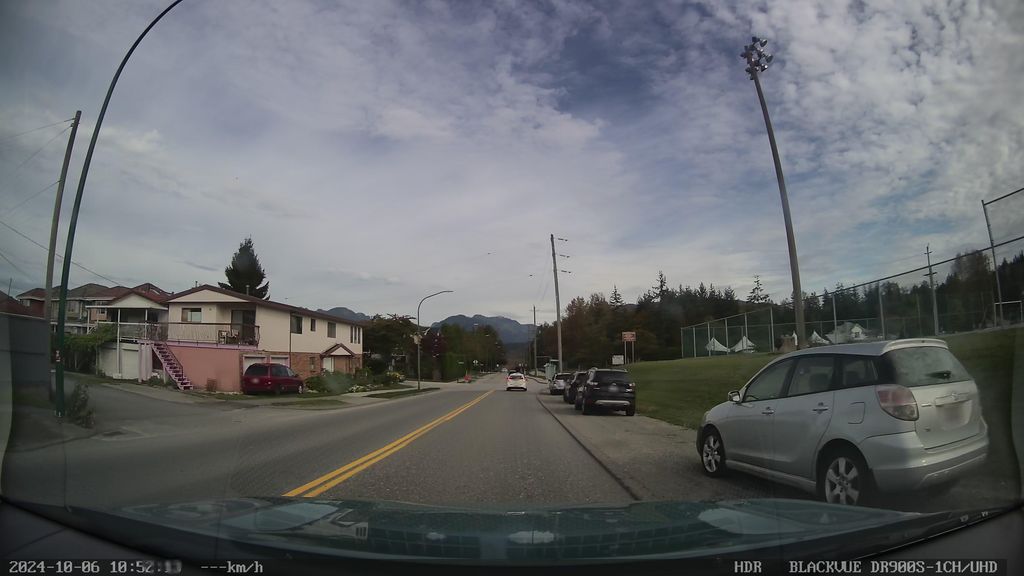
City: vancouver